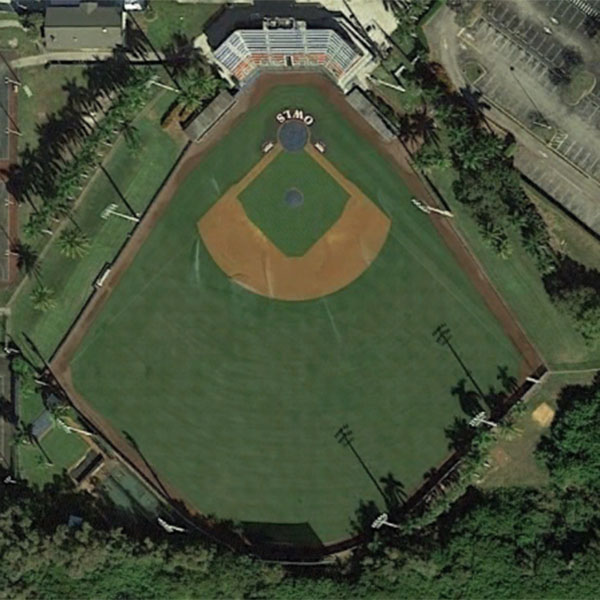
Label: BaseballField